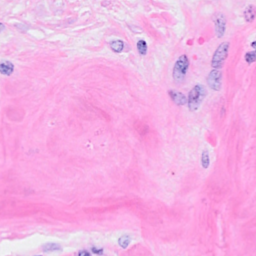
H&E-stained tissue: Breast